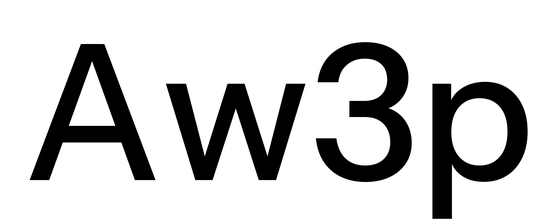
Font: InstrumentSans_Medium